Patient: sex F, age 39
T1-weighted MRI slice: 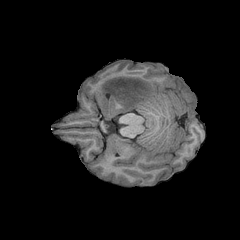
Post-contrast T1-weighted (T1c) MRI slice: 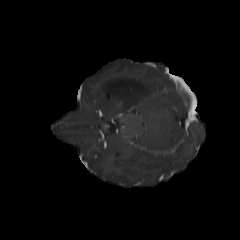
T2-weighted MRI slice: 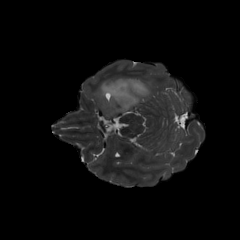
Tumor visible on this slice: yes
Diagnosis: Astrocytoma, IDH-mutant
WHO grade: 4